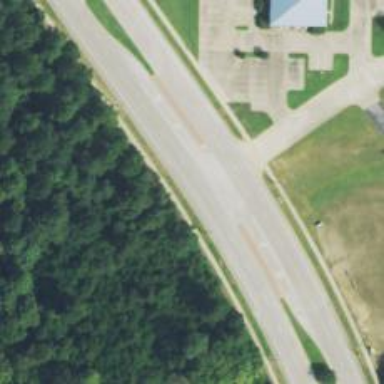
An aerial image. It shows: Tertiary_link road with asphalt surface.